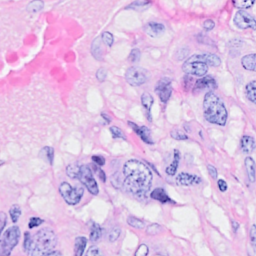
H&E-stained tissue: Breast